Brain MRI, t2w sequence, axial 2D slice.
Patient: age 29, sex M, weight 90 kg, height 1.9 m
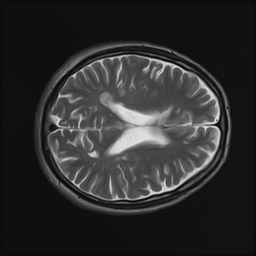